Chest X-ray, AP view. Patient: 58 years old, sex M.
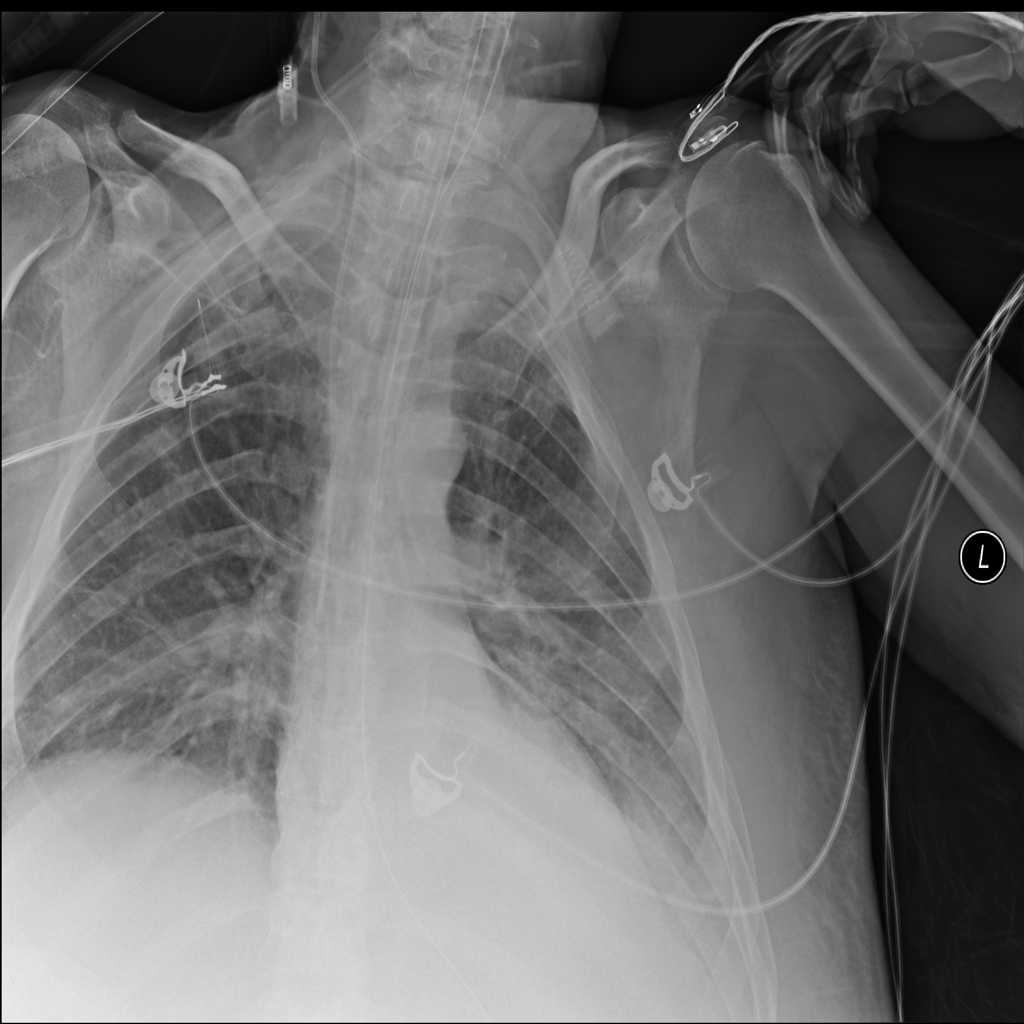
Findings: Effusion